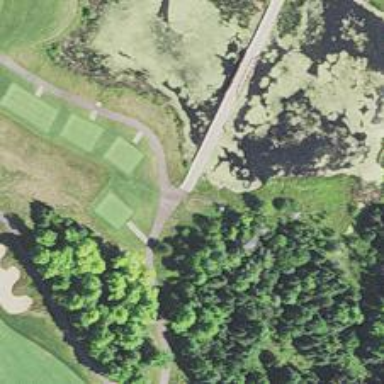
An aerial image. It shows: Path designated for golf carts.